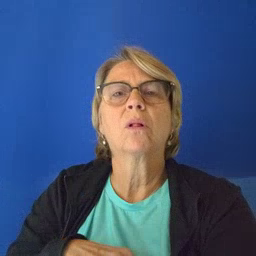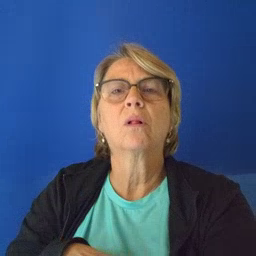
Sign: uncle